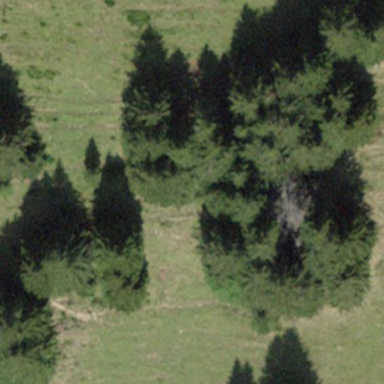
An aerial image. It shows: Forest area.